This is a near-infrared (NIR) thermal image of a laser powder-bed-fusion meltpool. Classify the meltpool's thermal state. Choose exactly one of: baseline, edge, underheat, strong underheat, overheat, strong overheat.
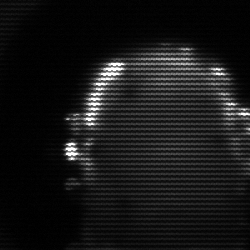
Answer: baseline